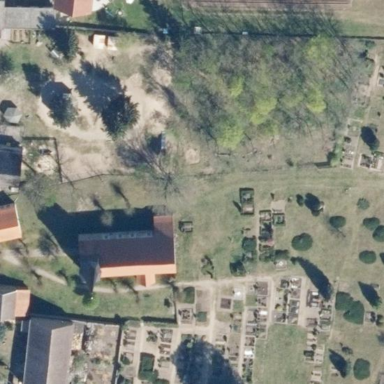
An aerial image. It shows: Graveyard.